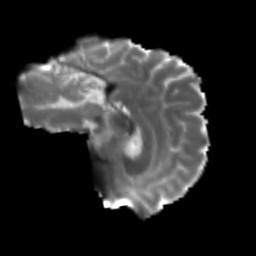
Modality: T2w
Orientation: sagittal
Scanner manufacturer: siemens
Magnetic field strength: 3 T
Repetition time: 3.6 s
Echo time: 0.092 s